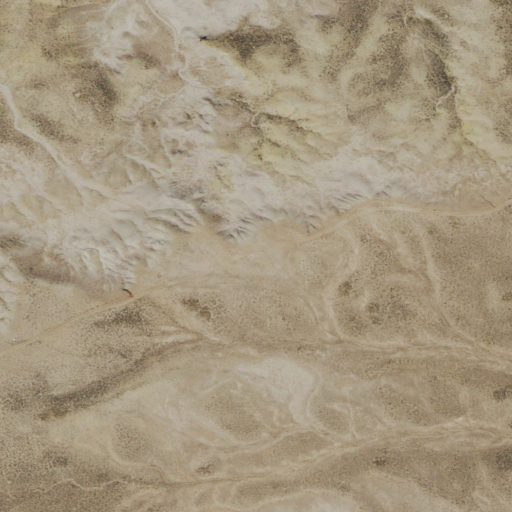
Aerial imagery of cliff(s) in Wyoming named Blue Rim containing shrub, grassland, open development, and low intensity development